Question: I'm trying to implement a little something here: <URL>
I'm clipping a Google Maps object, to fit in the phone area. It works great on 1920x1080 (mainly because I hardcoded the rect's values). How can I make the 'clip: rect' responsive?
I've tried with jQuery, but I'm an idiot, and I'm probably miles off:
'''
#map-canvas2 {
width:100%;
height: 100%;
position: absolute;
z-index: 9999;
bottom: 0;
clip:rect(191px, 1579px, 732px, 1275px);
}
'''
'''
var oldresX = 1920;
var oldresY = 943;
var rectTop = 191;
var rectRight = 1579;
var rectBottom = 732;
var rectLeft = 1275;
var newRectTop;
var newRectRight;
var newRectBottom;
var newRectLeft;
var newResX;
var newResY;
$(window).resize(function(){
newResY = oldresY - window.innerHeight;
newResX = oldresX - window.innerWidth;
newRectTop = rectTop + newResY;
newRectRight = rectRight - newResX;
newRectBottom = rectBottom - newResY;
newRectLeft = rectLeft + newResX;
//alert(newResX + "x" + newResY);
$("#map-canvas2").css('clip', 'rect('+newRectTop +'px, '+newRectRight +'px, '+newRectBottom +'px, '+ newRectLeft+'px)');
//alert('rect('+newRectTop +'px, '+newRectRight +'px, '+newRectBottom +'px, '+ newRectLeft+'px)');
});
'''
For those wondering, this is how the map is supposed to "fit":

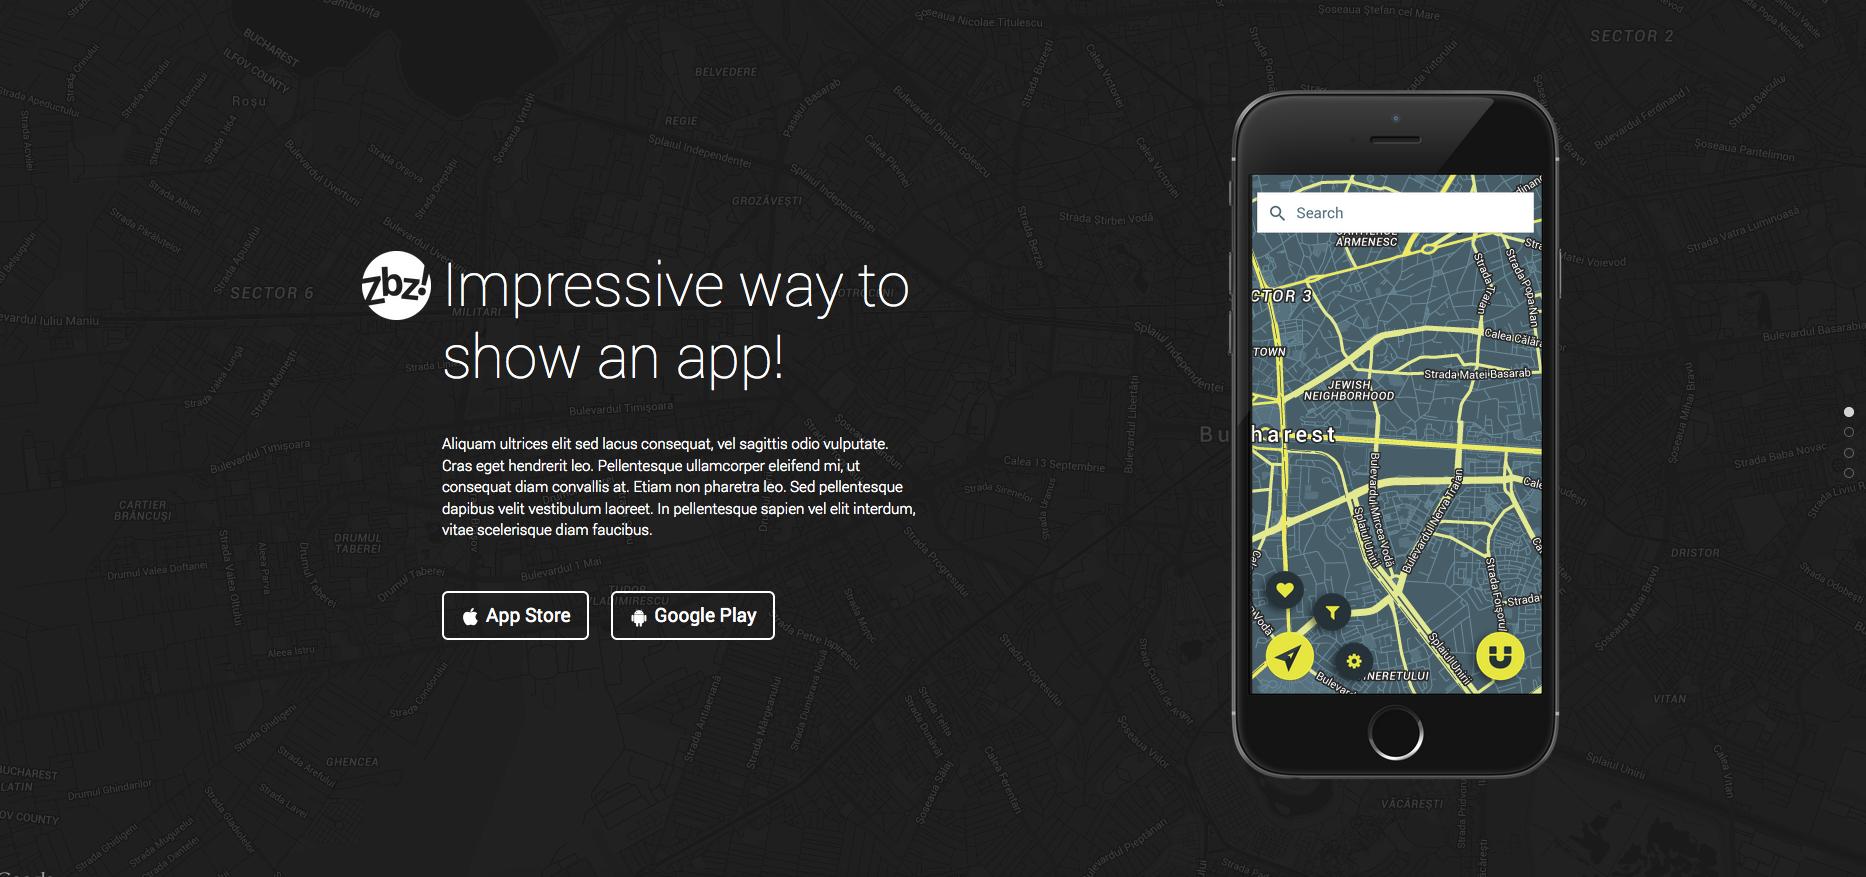
Answer: Use 'clip-path' with 'inset' basic shape instead of deprecated 'clip'.
Don't forget about '-webkit' prefix.
'''
html, body {
width: 100%;
height: 100%;
overflow: hidden;
}
body {
margin: -1px;
border: 1px solid transparent;
}
section {
margin: 1em;
width: 50%;
height: 50%;
border: 1px dotted blue;
}
div {
width: 100%;
height: 100%;
background: red;
-webkit-clip-path: inset(50% 0 4px 1em);
clip-path: inset(50% 0 4px 1em);
}
'''
'''
<section><div></div></section>
'''